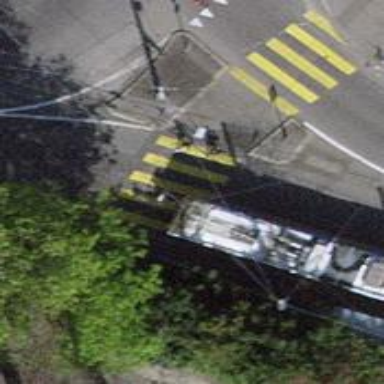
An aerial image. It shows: Marked crossing with pedestrian island.